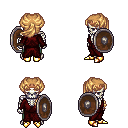
a pixel art fantasy rpg character, male body template, skeleton, red robe, teal pants, light blonde princess hairstyle, bronze tiara, gold boots, shield, four views (front, back, left, right), 2x2 character sprite sheet, small pixel art, hard edges, no anti-aliasing